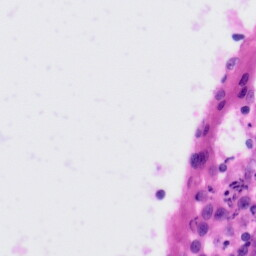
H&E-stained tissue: Tonsil